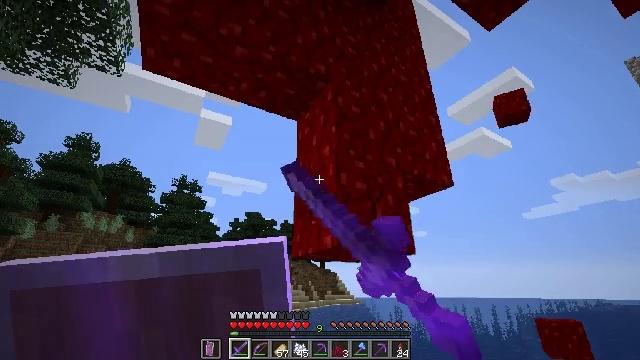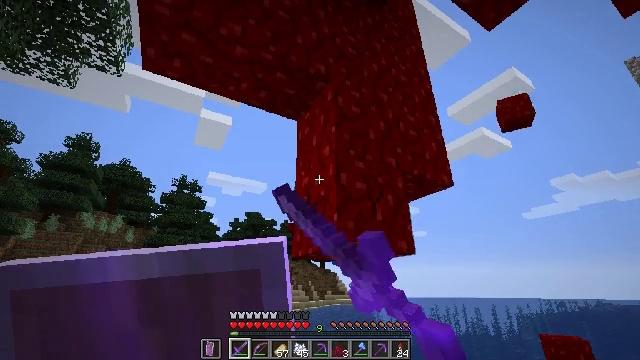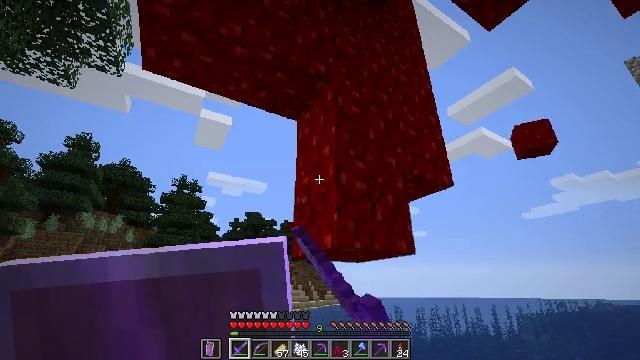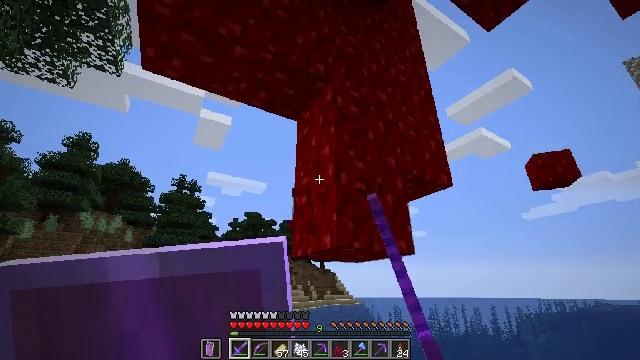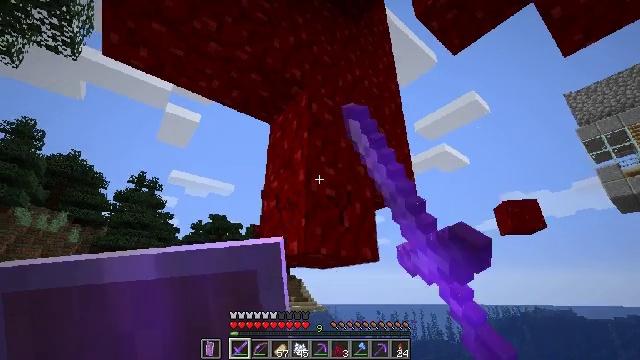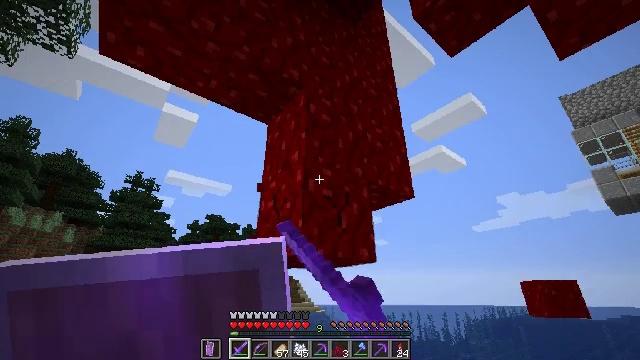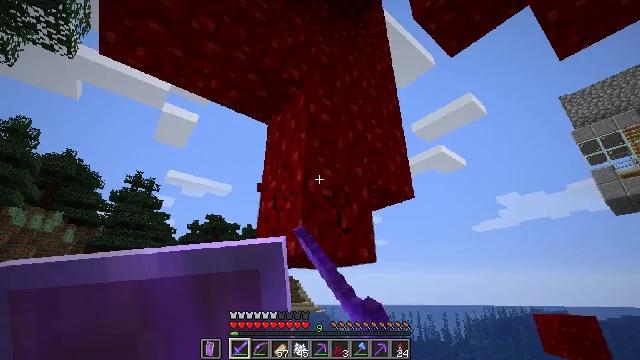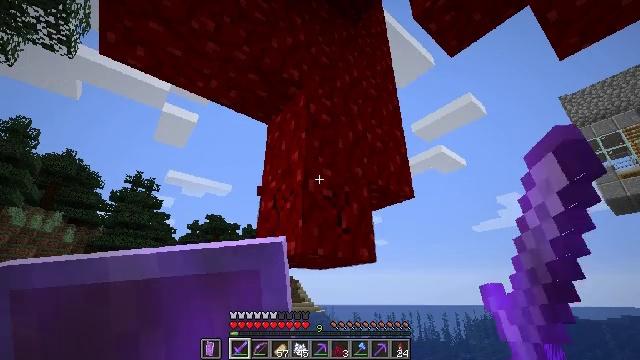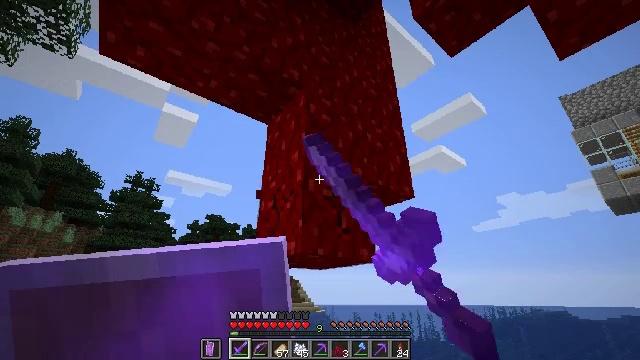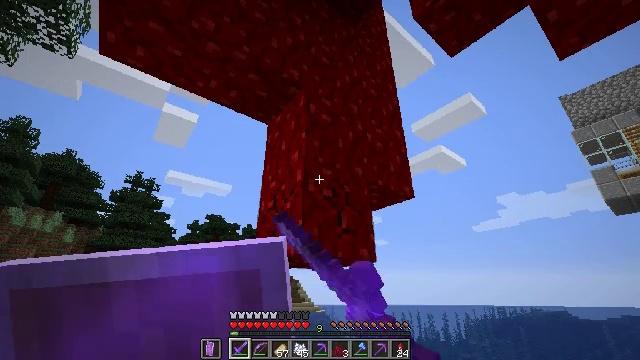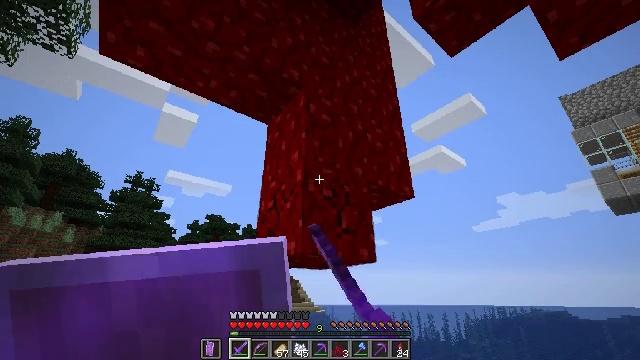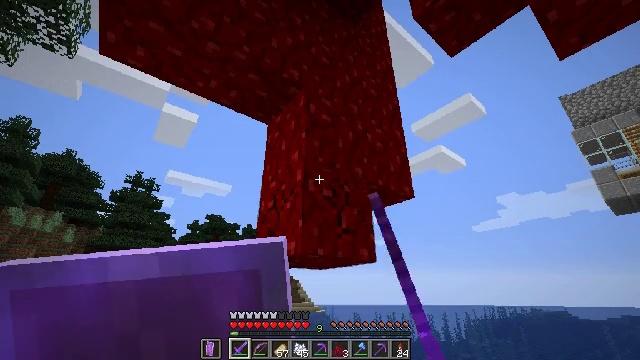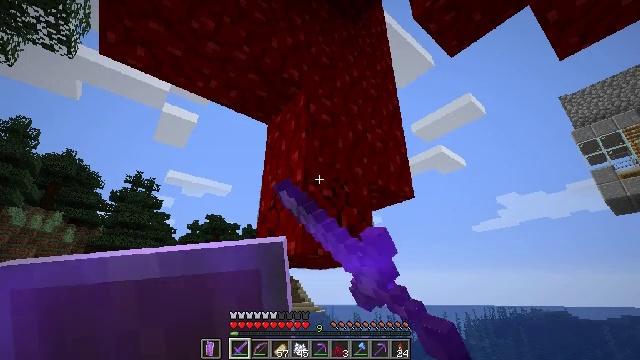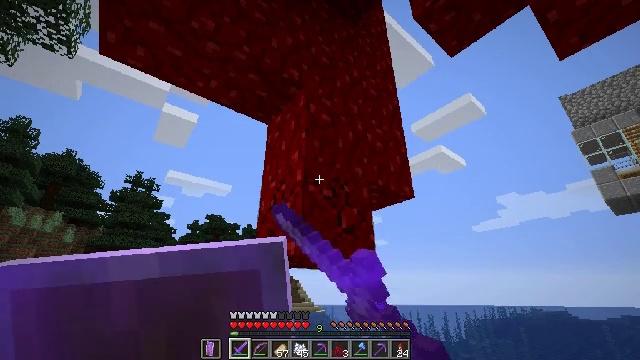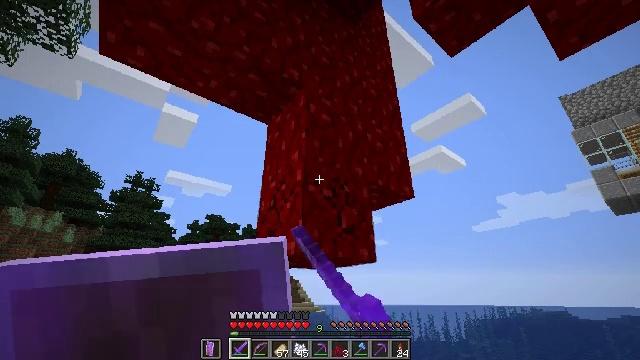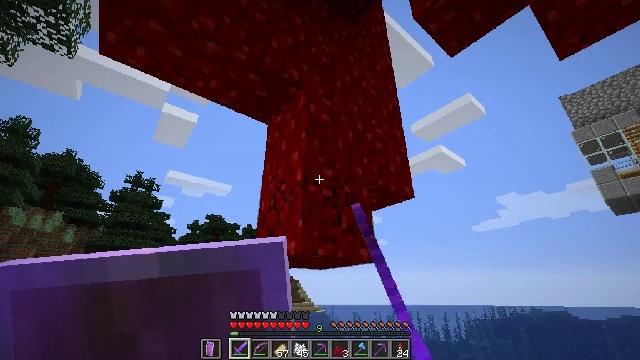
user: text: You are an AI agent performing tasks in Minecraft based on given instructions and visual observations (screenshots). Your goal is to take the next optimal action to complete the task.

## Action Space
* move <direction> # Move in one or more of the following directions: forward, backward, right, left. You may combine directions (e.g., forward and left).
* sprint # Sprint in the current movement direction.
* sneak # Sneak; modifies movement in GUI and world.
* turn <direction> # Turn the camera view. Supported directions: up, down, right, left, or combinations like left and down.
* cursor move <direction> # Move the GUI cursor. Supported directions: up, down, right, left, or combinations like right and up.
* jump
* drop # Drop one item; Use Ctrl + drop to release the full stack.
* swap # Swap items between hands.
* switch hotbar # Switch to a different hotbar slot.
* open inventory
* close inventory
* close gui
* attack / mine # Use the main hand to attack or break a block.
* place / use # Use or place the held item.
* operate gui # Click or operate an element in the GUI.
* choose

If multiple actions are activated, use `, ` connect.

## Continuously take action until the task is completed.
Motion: motion action
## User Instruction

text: Harvest nether wart blocks for resources.
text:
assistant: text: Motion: attack / mine
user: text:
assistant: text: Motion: attack / mine
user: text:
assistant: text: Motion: attack / mine
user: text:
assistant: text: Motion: turn right and up, attack / mine
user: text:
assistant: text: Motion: attack / mine
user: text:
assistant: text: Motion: attack / mine
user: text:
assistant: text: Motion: attack / mine
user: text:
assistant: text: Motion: attack / mine
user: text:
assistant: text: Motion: attack / mine
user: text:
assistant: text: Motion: attack / mine
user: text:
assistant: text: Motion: attack / mine
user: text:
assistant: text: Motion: attack / mine
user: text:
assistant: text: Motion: attack / mine
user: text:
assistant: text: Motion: attack / mine
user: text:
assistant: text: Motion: attack / mine
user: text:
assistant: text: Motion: attack / mine
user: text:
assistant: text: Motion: attack / mine
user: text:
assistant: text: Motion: attack / mine
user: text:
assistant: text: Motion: attack / mine
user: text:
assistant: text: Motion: attack / mine
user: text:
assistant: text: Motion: attack / mine
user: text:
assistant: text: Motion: attack / mine
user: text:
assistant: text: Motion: attack / mine
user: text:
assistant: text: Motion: attack / mine
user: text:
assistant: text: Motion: attack / mine
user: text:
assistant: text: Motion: attack / mine
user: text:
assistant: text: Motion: attack / mine
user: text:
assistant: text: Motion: attack / mine
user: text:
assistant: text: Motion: attack / mine
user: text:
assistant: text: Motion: attack / mine